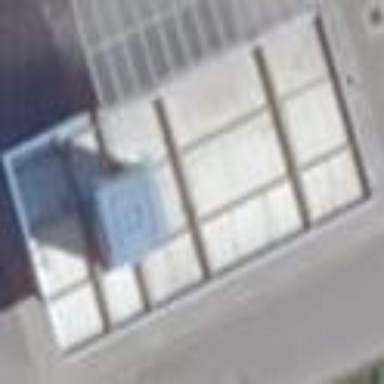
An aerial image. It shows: View of roof of building.